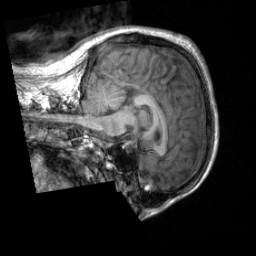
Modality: T1w
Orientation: sagittal
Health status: healthy
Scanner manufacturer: siemens
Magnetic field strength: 3 T
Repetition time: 2.3 s
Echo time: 0.00285 s